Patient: sex F, age 31
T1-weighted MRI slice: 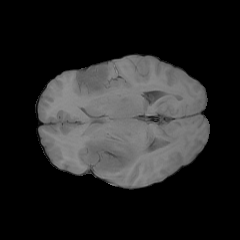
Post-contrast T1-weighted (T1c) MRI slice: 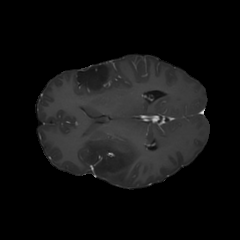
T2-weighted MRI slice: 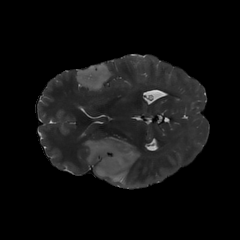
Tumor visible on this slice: yes
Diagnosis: Astrocytoma, IDH-mutant
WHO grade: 2